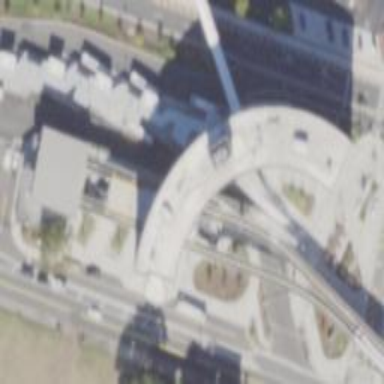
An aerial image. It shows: Building passage tunnel for monorail railway.